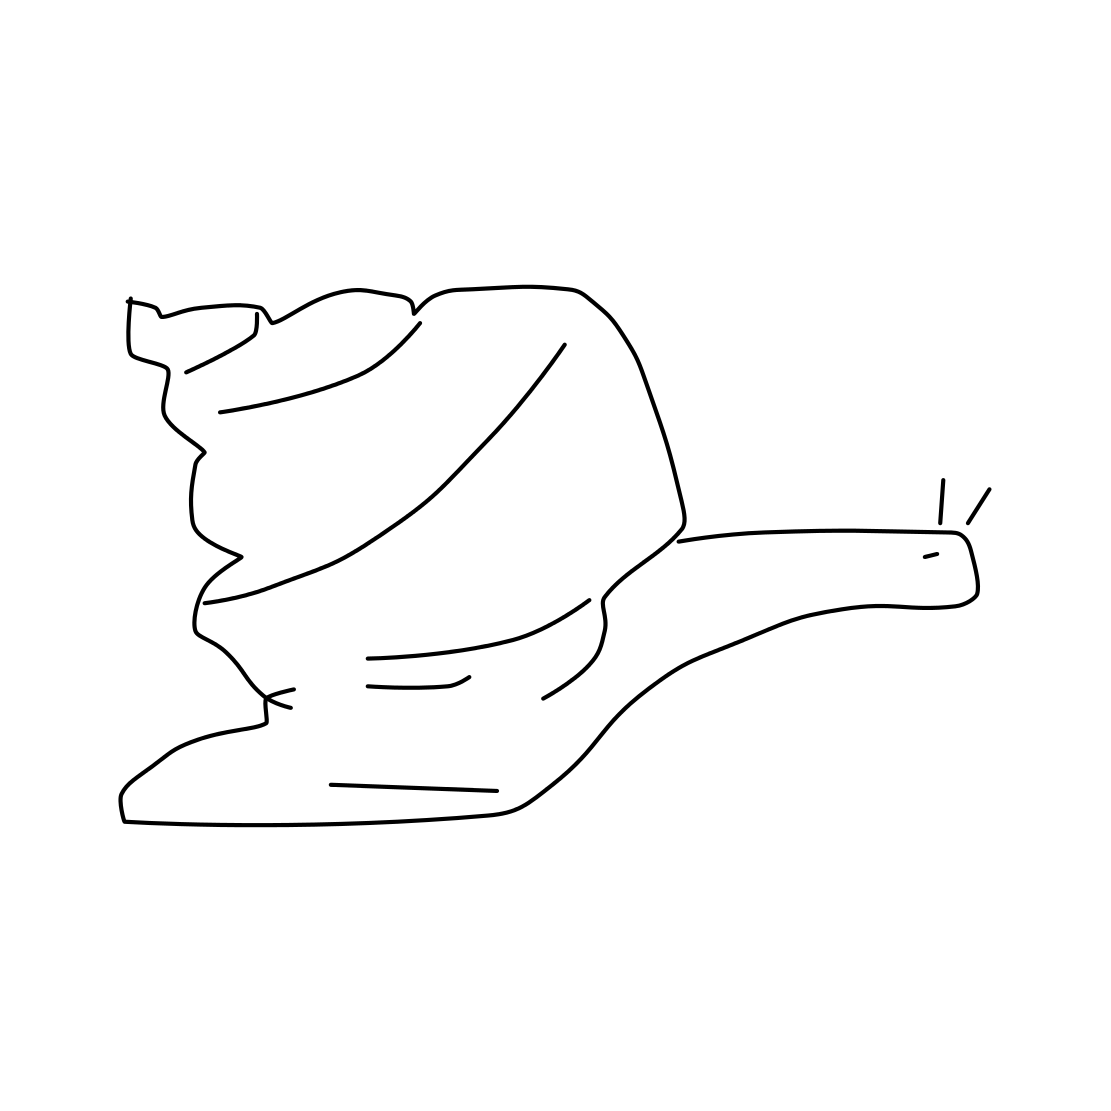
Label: snail